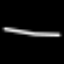
Label: line